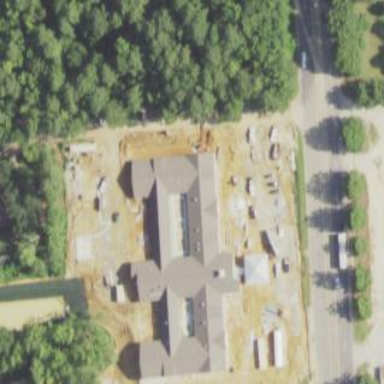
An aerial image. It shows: Nursing home.